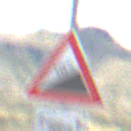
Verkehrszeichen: Steigung10
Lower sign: LaengeEinerStrecke1
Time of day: Midday
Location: Outdoor (Nature)
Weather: PartlyCloudy
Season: NotSpecified
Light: Natural